Question: This questions has been asked, A LOT, but I've yet to figure out a proper solution. I've got a Windows Server 2012 server with of course IIS 8. I'm setting up a very, very, simple website on it with an HTML file that has Hello World in it. On the folder for the website I have the following permissions set up:
- 'SYSTEM'- 'Administrators'- 'FTP'- 'NAME_OF_APPPOOL'
So, with all of these permissions I still get a 401.3 - Unauthorized error from IIS. What am I missing in all of this?
The only thing that's made the website accessible so far was a desperate attempt by putting Everyone with read-only permissions. I think we can all agree that's just dumb as far as security goes...
This is what the Application Pool Identity is set to at the moment.

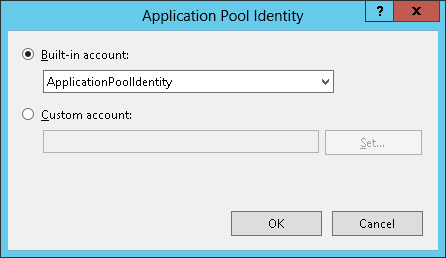
Answer: Check #5 to make sure the AppPool the site is using is actually set to use the Identity you are adding NTFS permissions for.
<URL>
1. Open IIS Manager.
2. In the Connections pane, expand the server node and click Application Pools.
3. On the Application Pools page, select the application pool for which you want to specify an identity, and then click Advanced Settings in the Actions pane.
4. For the Identity property, click the ... button to open the Application Pool Identity dialog box.
5. If you want to use a built-in account, select the Built-in account option and select an account from the list.